Question: I came out to curious situation with menu on <URL>.
I've tried to set smaller margin and padding of every menu link but it didn't help.
Do someone have some idea about where could be the problem?

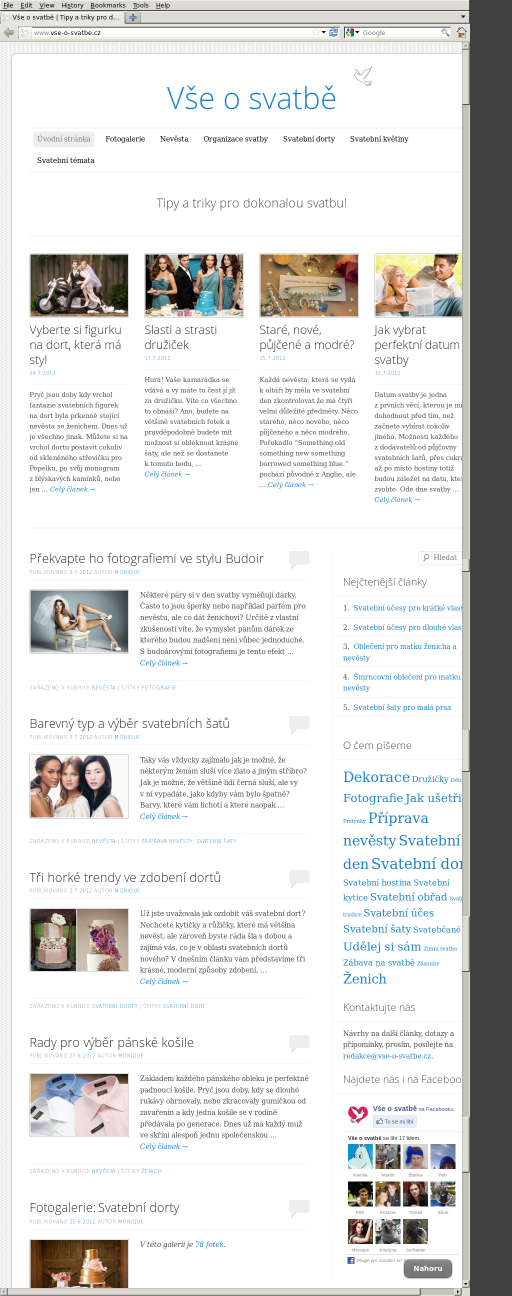
Answer: Thank you for your advices. It really was a problem with font (Georgia) which is not present on Linux. It's Linux equivalent was much more "wider" which broke the layout.
I added:
'''
font-family: "Lucida Serif", Lucida, "DejaVu Serif", "Bitstream Vera Serif", "Liberation Serif", Georgia, Times, "Times New Roman", serif;
'''
Which solved the problem.